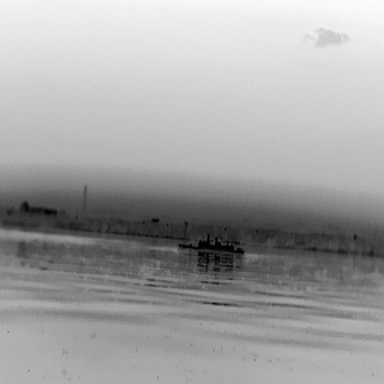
There is a warship in the infrared image.